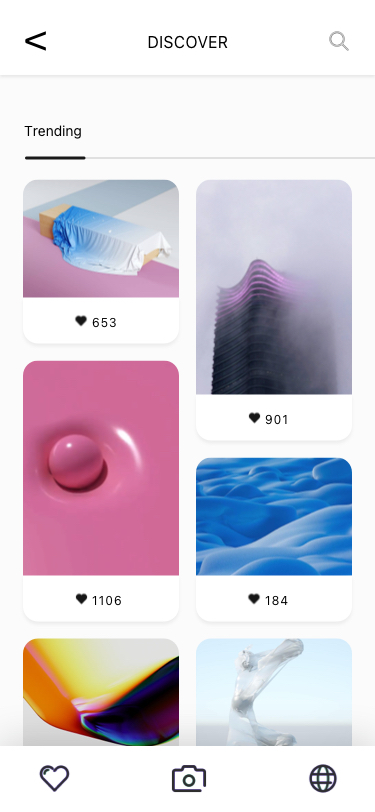
Text in this UI design:
Trending
DISCOVER
<